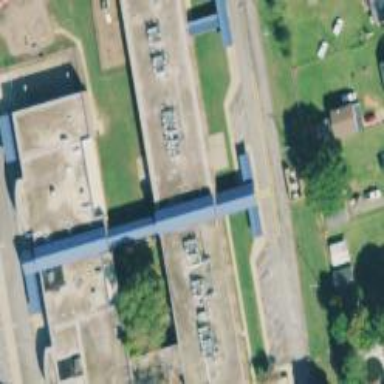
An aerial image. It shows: School building.